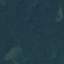
Label: Forest